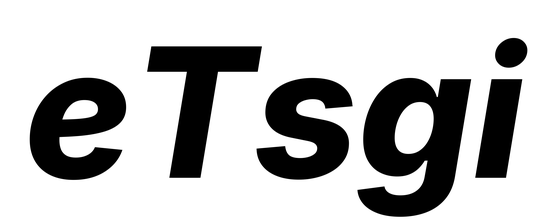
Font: Inter-Italic_ExtraBold_Italic